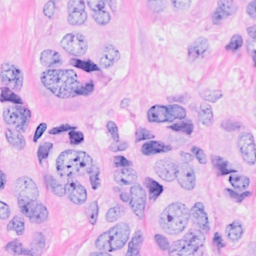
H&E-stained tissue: Breast